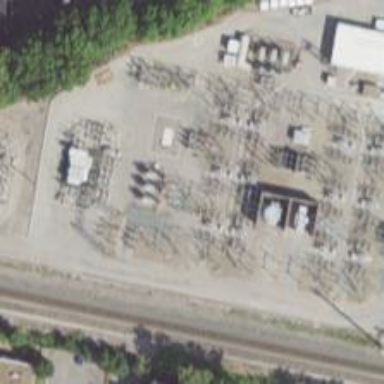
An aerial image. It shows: Switch used for power control.